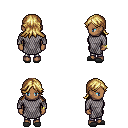
a pixel art fantasy rpg character, female body template, human, dark skin, chain mail, metal pants, blonde loose hair, bracelets, gray slippers, four views (front, back, left, right), 2x2 character sprite sheet, small pixel art, hard edges, no anti-aliasing